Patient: sex M, age 64
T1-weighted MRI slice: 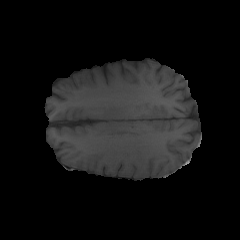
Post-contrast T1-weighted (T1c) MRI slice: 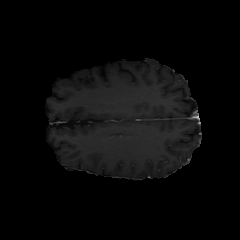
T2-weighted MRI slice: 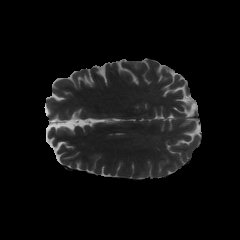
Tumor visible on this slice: no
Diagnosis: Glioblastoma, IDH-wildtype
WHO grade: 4